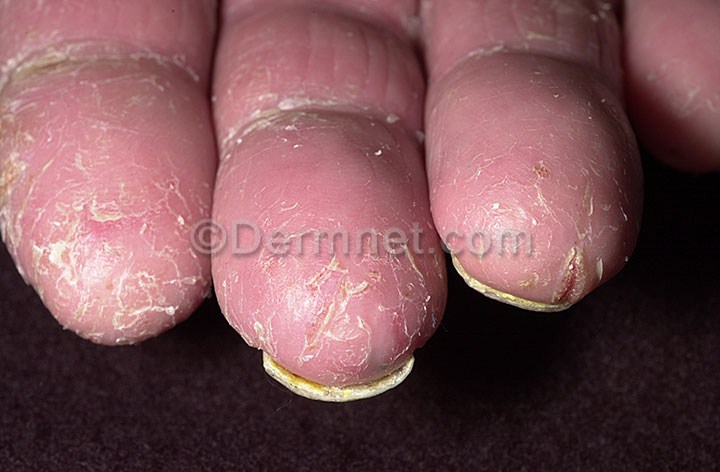
Disease: Eczema Photos